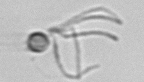
Label: Ophiaster